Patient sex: M
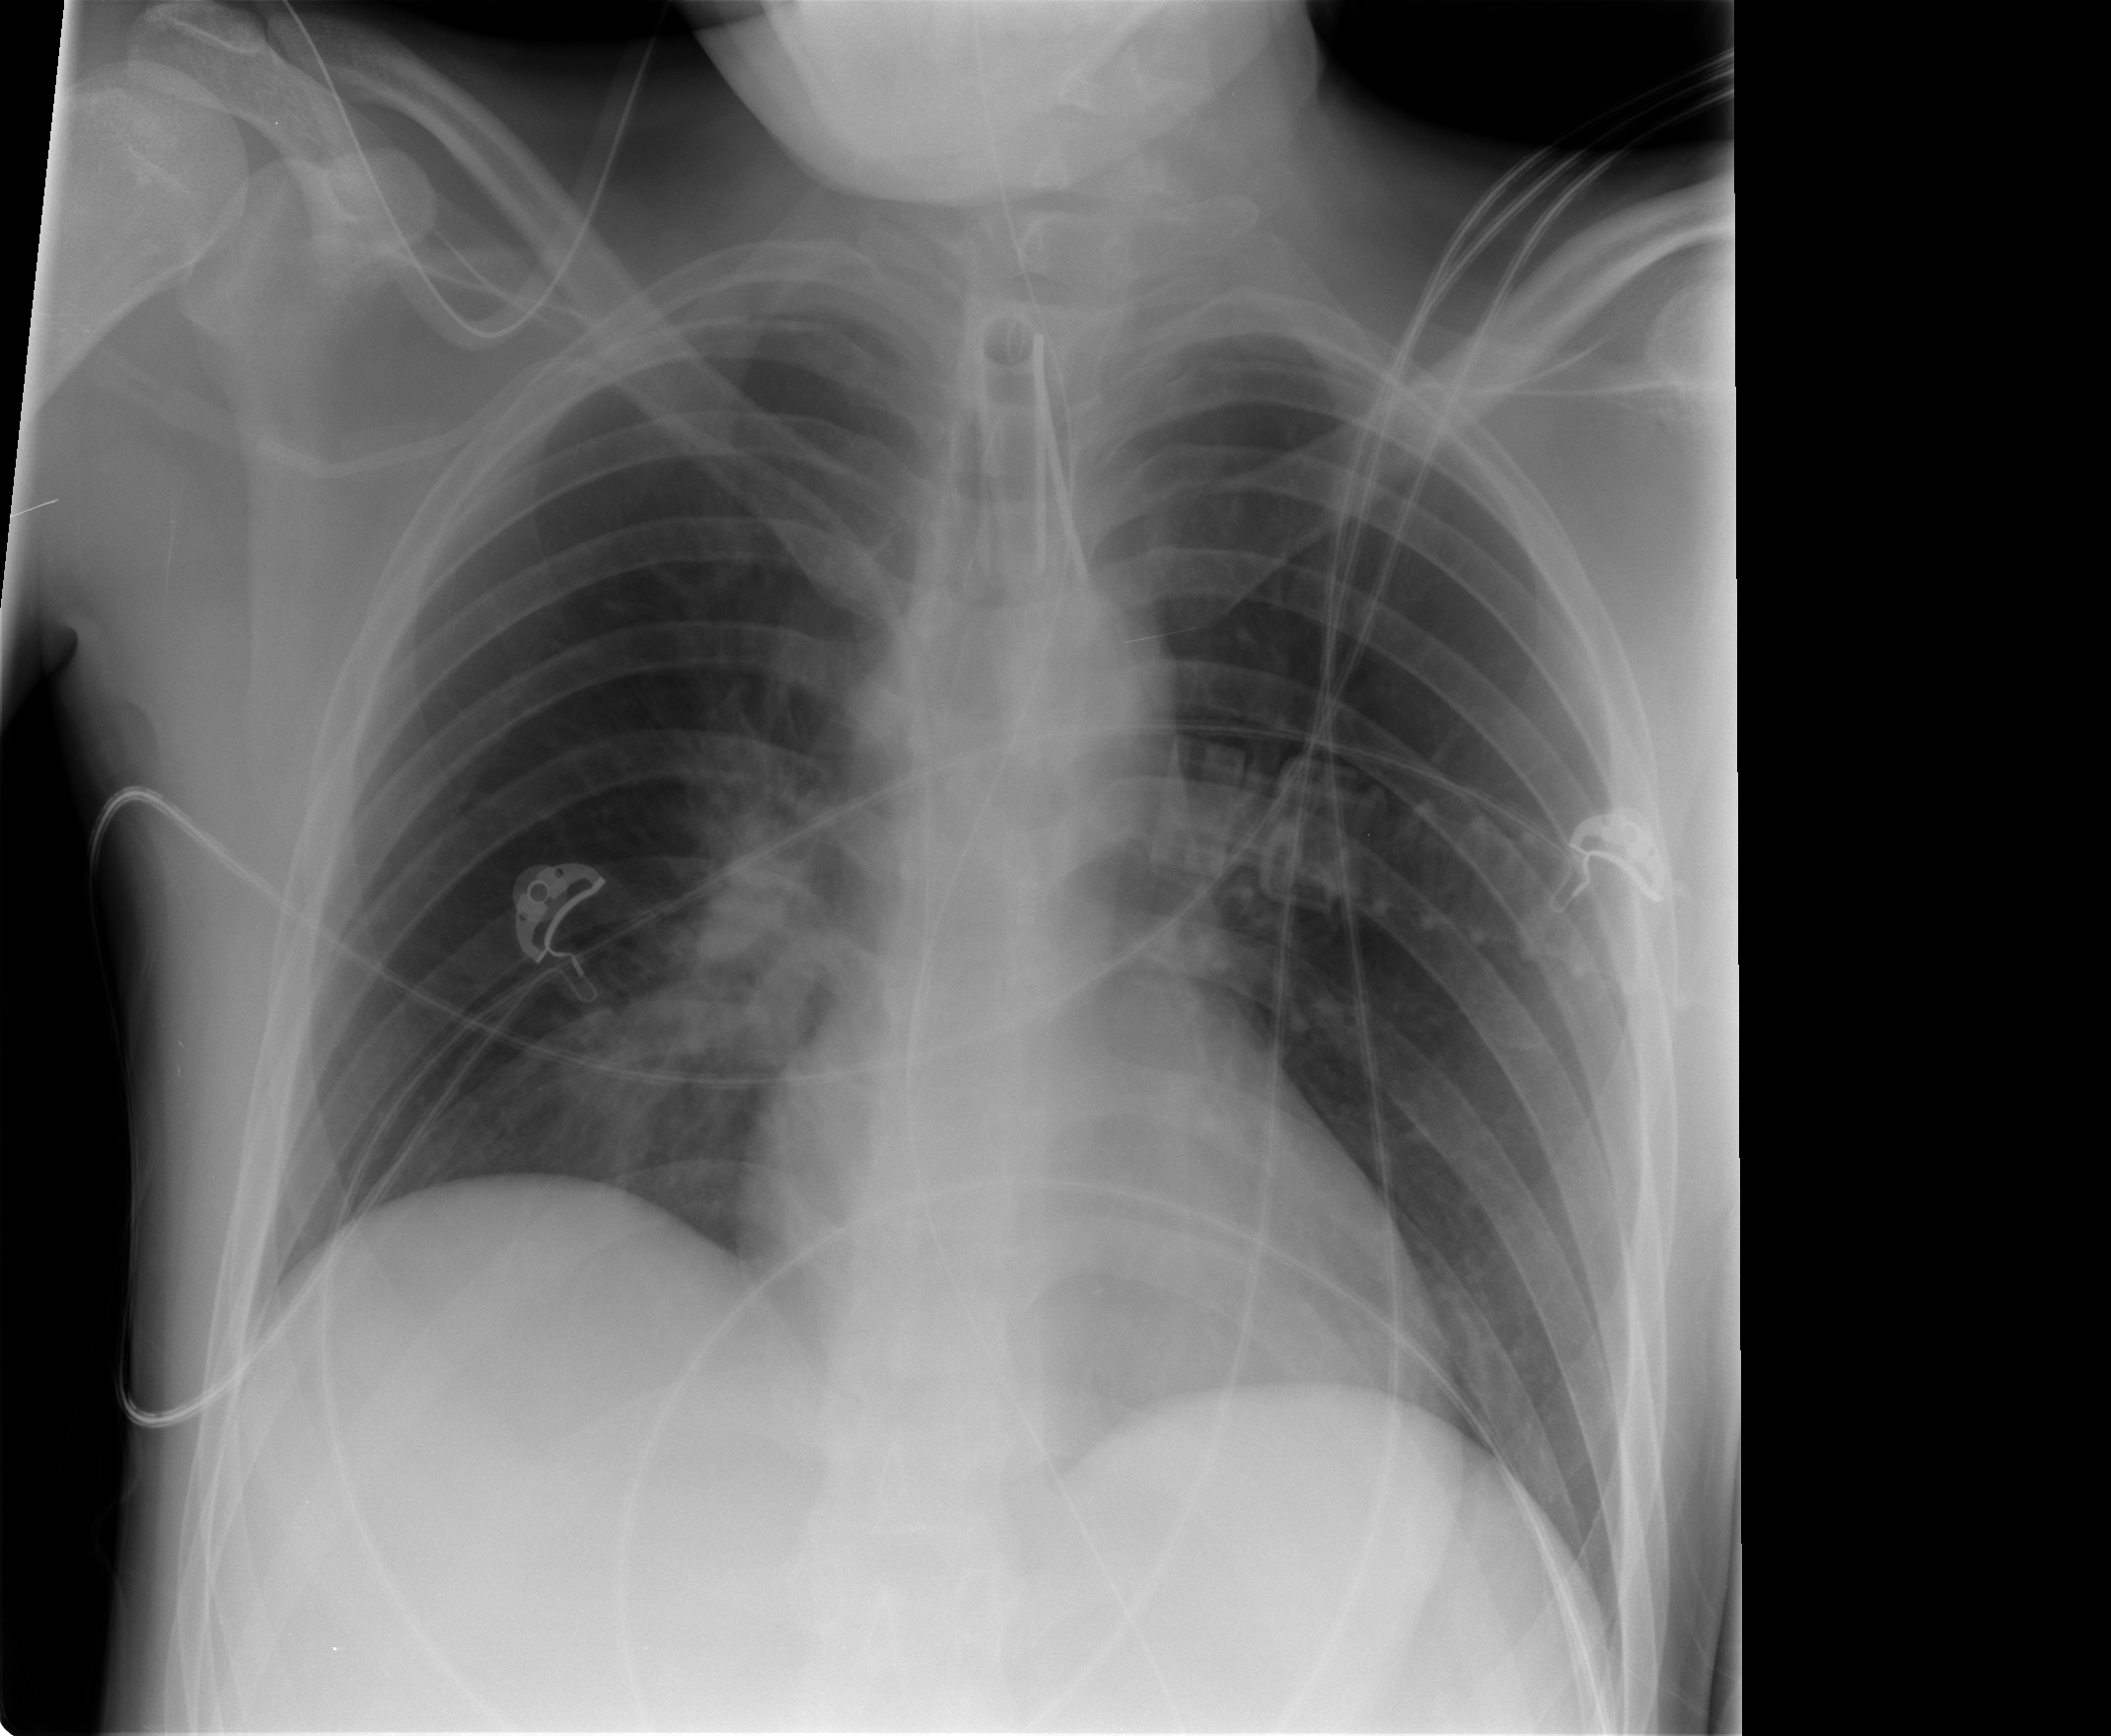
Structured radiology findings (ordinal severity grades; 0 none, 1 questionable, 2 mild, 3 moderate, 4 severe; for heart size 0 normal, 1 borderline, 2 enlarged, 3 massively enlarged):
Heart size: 0
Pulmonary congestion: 0
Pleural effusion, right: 0
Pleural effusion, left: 0
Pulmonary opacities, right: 2
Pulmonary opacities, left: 0
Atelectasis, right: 0
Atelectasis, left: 0